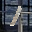
Label: 1